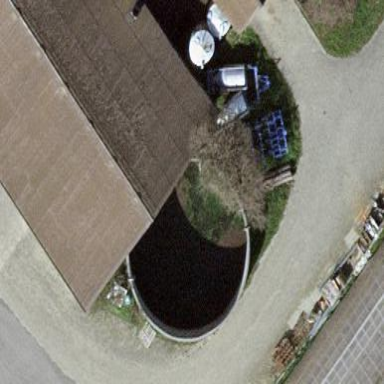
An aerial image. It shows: Storage tank that is man-made.